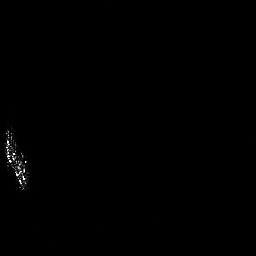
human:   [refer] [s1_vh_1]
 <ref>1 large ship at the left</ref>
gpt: <box>[[0, 48, 10, 74, 0]]</box>